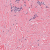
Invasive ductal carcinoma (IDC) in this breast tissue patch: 0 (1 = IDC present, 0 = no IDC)